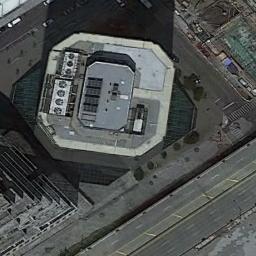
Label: commercial_area